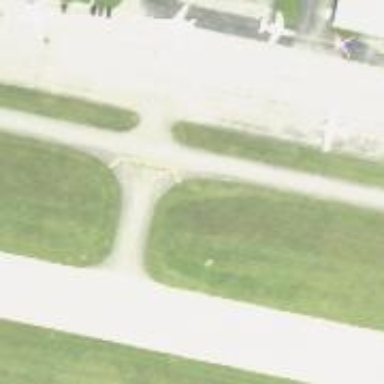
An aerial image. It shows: View of taxiway at the airport.